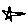
Label: star